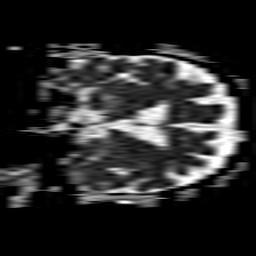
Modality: ADC
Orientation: coronal
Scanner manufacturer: philips
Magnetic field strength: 1.5 T
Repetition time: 3.398 s
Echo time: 0.06922 s